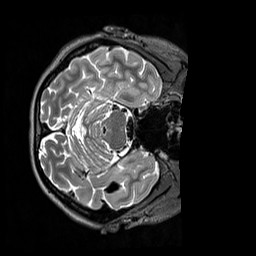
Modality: T2w
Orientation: axial
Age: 28
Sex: female
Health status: healthy
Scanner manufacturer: siemens
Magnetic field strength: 3 T
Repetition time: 3.2 s
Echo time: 0.568 s